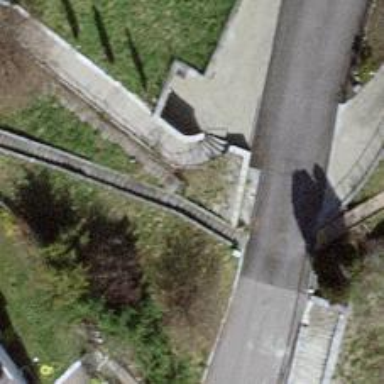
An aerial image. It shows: Concrete steps.